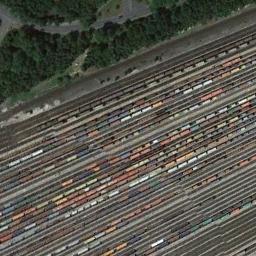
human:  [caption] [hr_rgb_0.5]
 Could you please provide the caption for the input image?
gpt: These railways have lots of trains of different colors on the tracks .

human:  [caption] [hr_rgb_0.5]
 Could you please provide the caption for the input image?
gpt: There are many trains on the railway .

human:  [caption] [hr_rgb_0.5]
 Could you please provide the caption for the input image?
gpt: There are trees and cars on both sides of the railway .

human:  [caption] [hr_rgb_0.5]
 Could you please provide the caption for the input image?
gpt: There are some trains on the railway .

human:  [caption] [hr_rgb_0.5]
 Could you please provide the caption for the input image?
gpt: There are many trains of different colors on the railway .